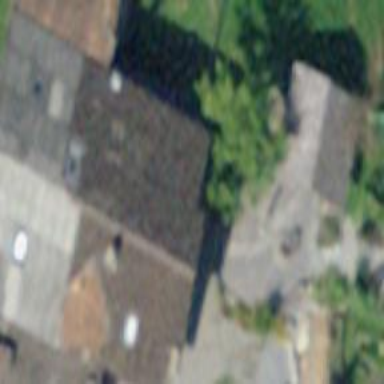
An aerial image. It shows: Residential building.